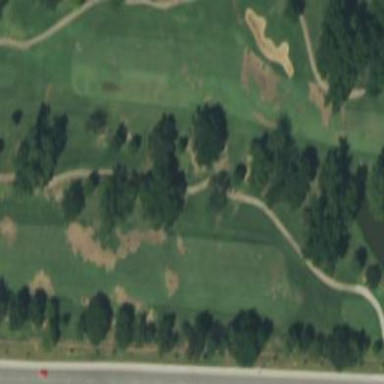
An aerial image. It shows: Golf fairway surrounded by grass.